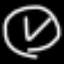
Label: clock